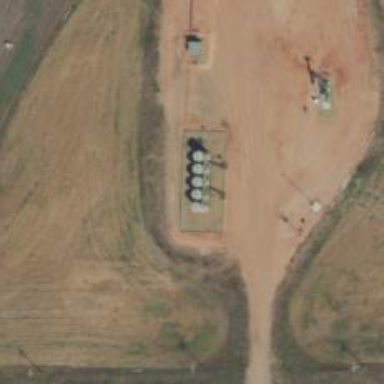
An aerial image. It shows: Storage tank with man-made structure.